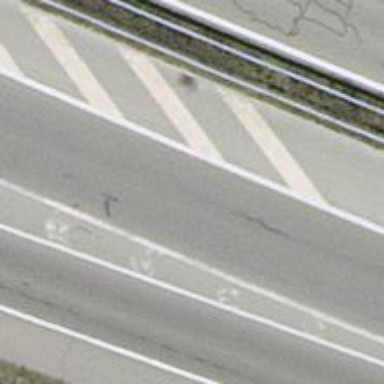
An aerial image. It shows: Asphalt motorway link.